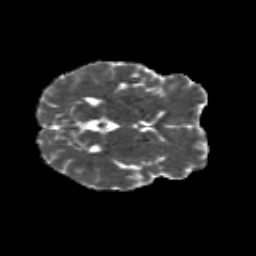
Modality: MD
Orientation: axial
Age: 28
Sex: female
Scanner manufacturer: siemens
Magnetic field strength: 3 T
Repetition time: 8.8 s
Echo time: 0.085 s